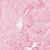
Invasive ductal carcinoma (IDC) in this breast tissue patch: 0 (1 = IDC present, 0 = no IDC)